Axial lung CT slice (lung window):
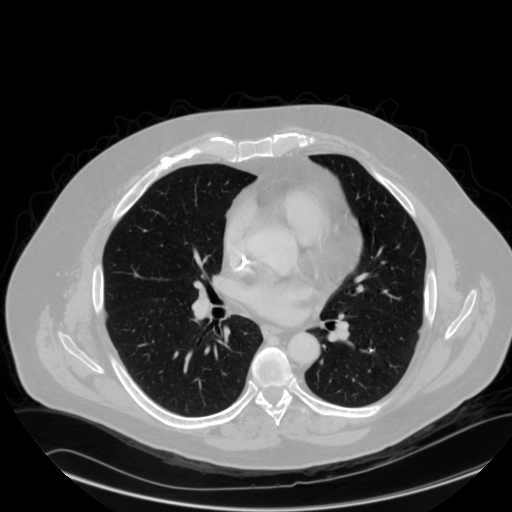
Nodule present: no